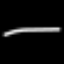
Label: octagon